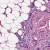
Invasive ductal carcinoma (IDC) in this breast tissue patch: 1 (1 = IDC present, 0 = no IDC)